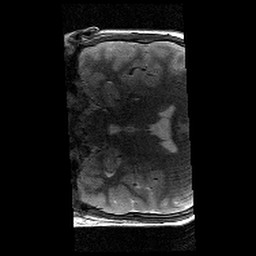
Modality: T2w
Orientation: coronal
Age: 12
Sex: male
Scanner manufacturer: siemens
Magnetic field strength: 3 T
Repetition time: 8.46 s
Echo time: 0.067 s